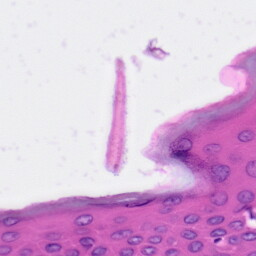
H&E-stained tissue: Skin